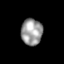
Tissue: skin
Cell type: Fibroblasts
Senescence score: 0.7533
Nuclear area (px): 556
Mean DAPI intensity: 154.93